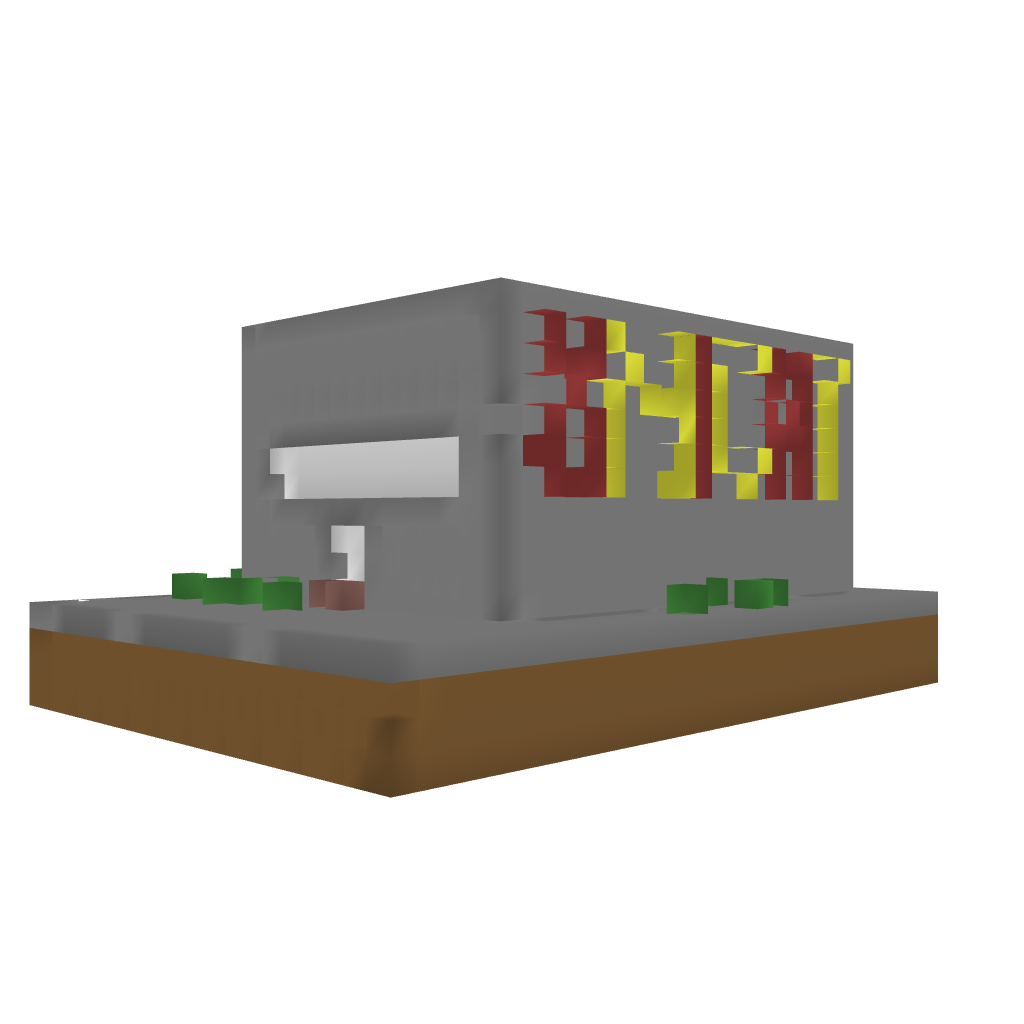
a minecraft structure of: Royal Knight House bad low quality